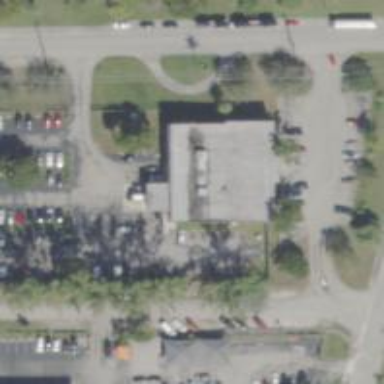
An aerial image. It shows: Post office.